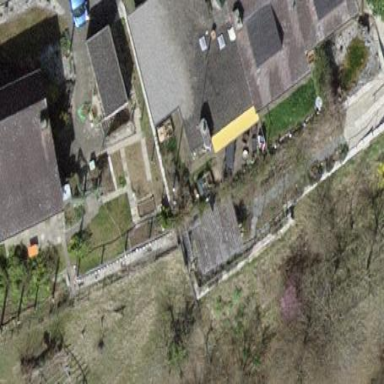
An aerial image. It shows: Garage.